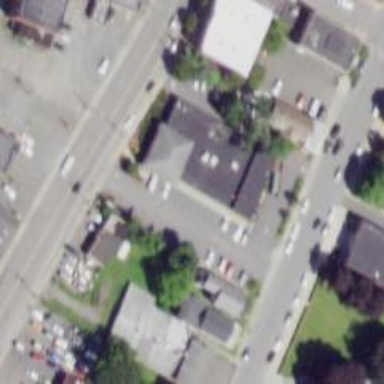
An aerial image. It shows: Pharmacy providing healthcare services.